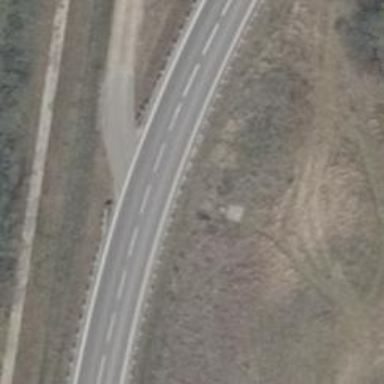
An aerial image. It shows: Tertiary road with asphalt surface.